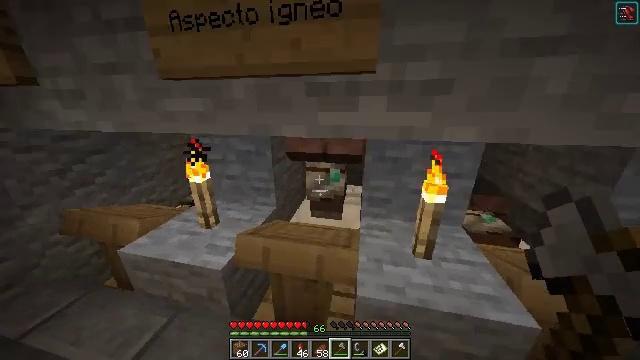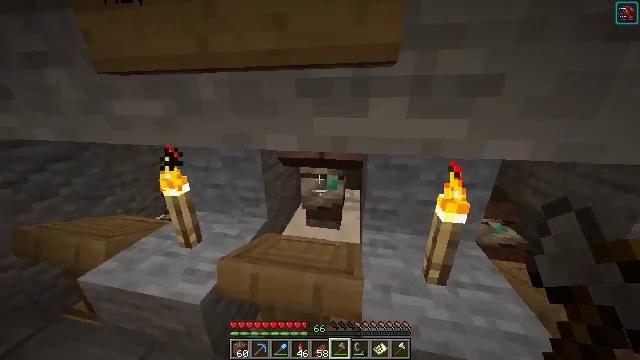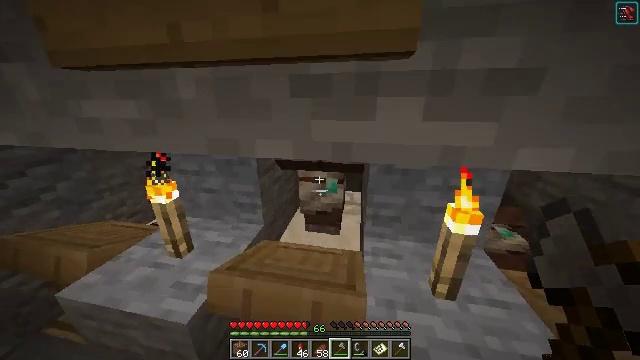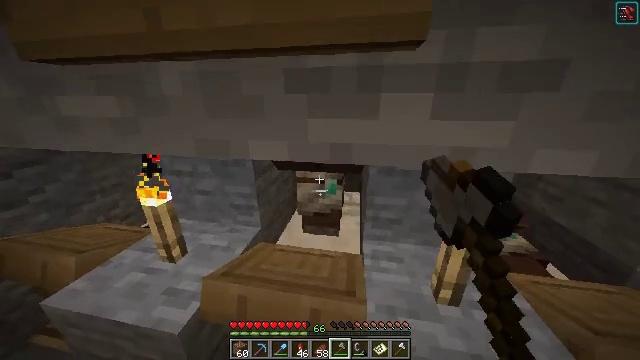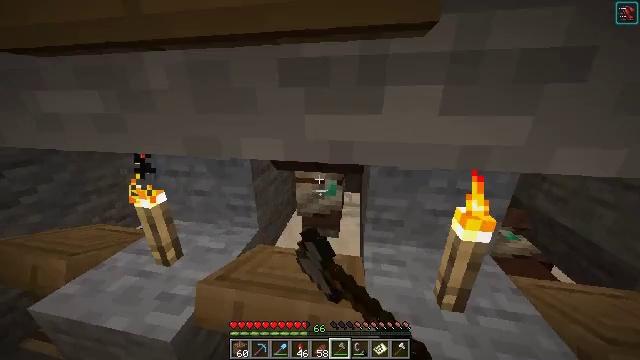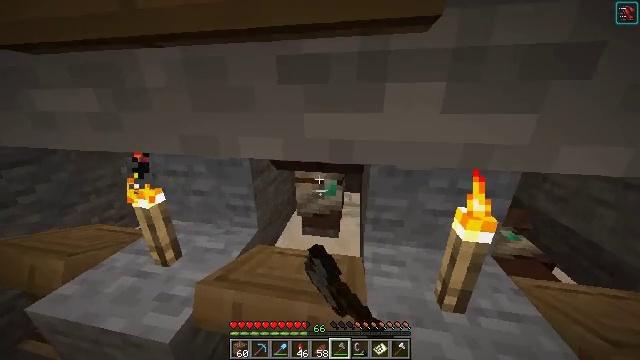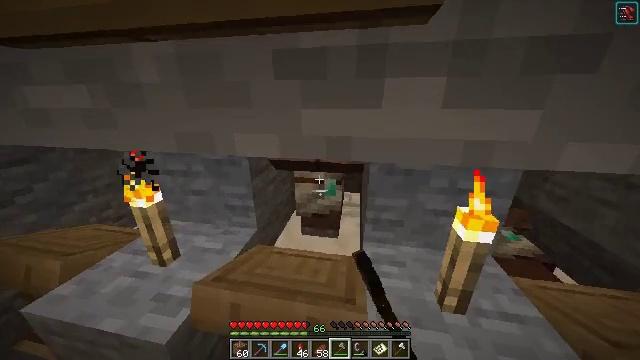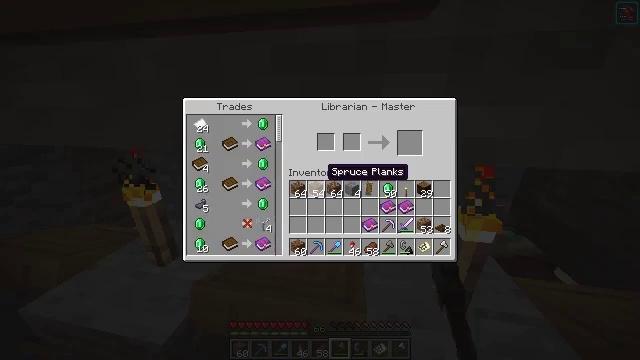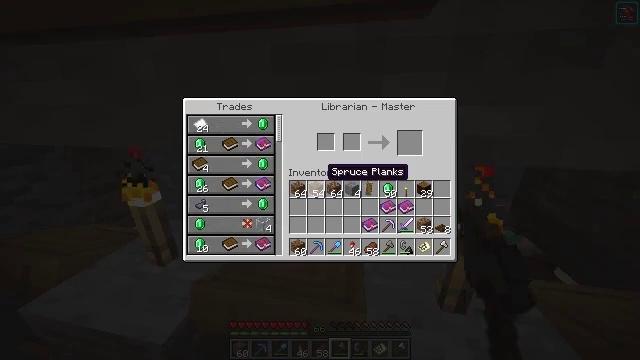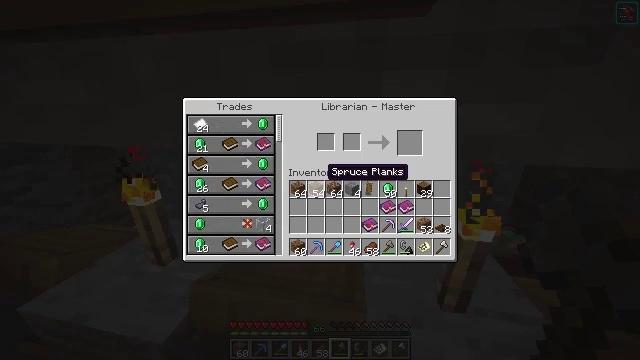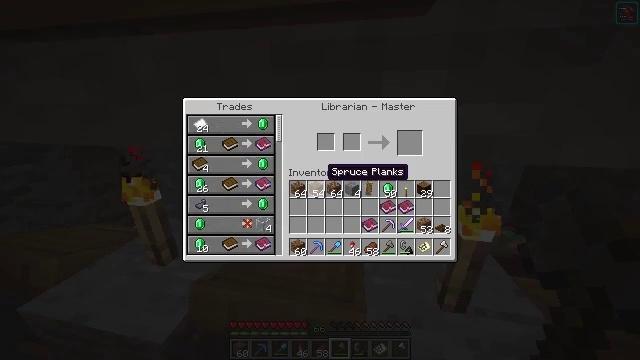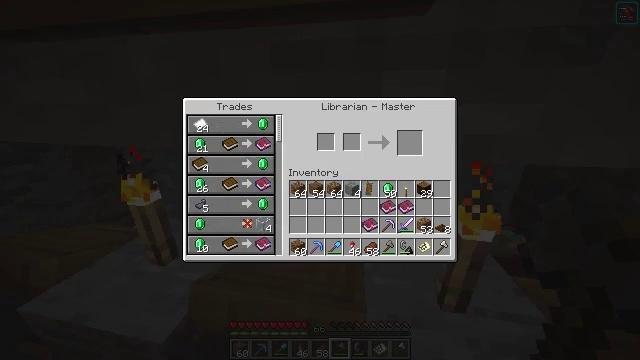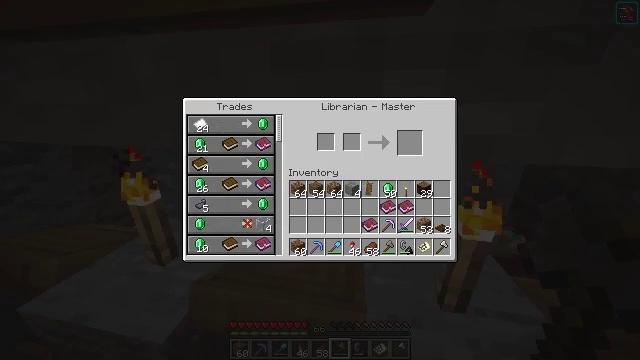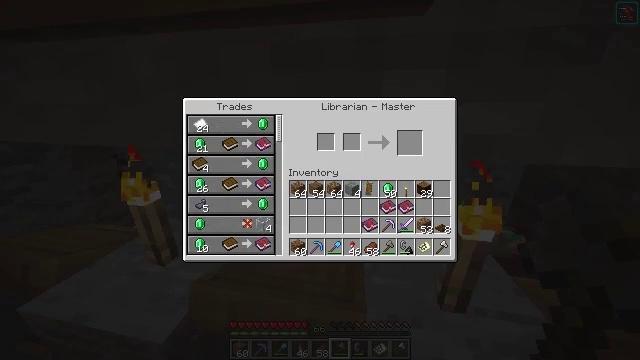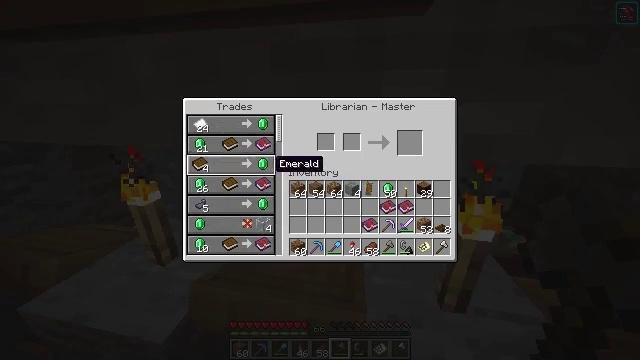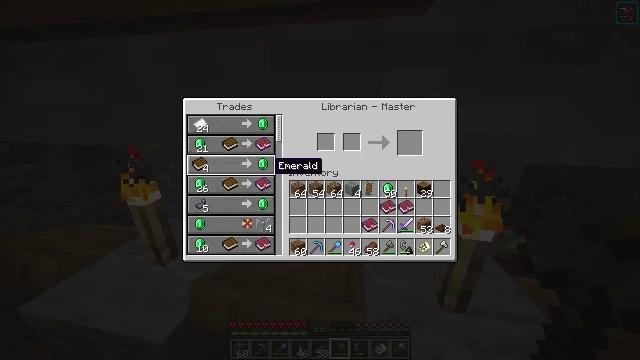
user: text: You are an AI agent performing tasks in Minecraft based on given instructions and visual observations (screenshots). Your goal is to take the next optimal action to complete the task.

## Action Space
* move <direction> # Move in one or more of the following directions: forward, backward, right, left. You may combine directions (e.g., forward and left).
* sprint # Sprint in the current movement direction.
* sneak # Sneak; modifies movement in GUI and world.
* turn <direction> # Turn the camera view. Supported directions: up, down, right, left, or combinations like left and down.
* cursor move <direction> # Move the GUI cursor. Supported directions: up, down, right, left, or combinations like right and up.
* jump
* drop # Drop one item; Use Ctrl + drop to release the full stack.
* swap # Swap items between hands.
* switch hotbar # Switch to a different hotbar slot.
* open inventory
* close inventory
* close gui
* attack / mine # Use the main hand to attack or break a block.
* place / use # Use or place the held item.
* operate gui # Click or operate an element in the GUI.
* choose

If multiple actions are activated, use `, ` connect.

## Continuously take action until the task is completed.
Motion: motion action
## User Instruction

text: Remove the oak wall sign from the wall.
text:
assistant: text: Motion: turn right
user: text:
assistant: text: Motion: use / place
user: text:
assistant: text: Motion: use / place
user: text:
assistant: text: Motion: use / place
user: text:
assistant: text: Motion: no_op
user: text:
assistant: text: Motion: no_op
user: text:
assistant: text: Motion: open gui
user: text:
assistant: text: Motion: no_op
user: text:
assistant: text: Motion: no_op
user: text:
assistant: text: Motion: no_op
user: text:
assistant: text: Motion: no_op
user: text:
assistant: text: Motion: no_op
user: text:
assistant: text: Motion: cursor move left
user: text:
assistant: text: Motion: cursor move left
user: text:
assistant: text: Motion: no_op
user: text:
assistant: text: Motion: no_op
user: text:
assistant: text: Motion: no_op
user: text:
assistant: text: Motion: no_op
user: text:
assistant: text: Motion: no_op
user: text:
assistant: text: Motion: no_op
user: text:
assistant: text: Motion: no_op
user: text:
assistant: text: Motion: no_op
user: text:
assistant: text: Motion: no_op
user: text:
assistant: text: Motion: no_op
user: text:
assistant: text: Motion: no_op
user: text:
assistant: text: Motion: no_op
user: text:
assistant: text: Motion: no_op
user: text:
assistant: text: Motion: no_op
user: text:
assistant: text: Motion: no_op
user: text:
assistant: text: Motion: cursor move down